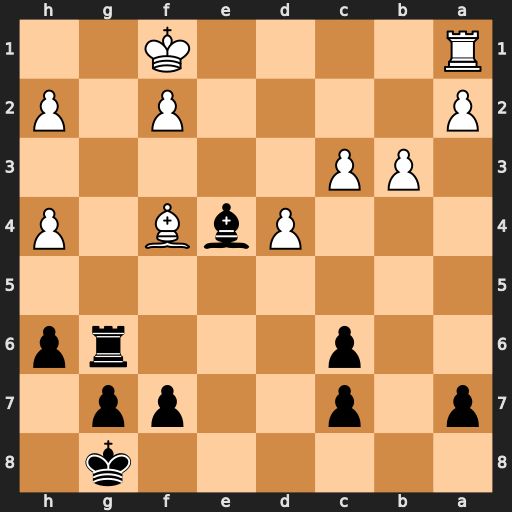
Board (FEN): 6k1/p1p2pp1/2p3rp/8/3PbB1P/1PP5/P4P1P/R4K2
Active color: b
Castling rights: -
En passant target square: -
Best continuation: Bd3+ Ke1 Rg1+ Kd2 Rxa1